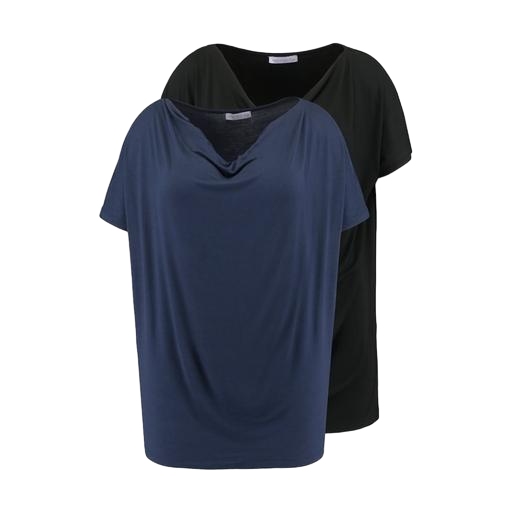
loose fit t-shirt, black and blue short sleeves, batwing t-shirt, white background